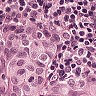
Metastatic tissue present: yes